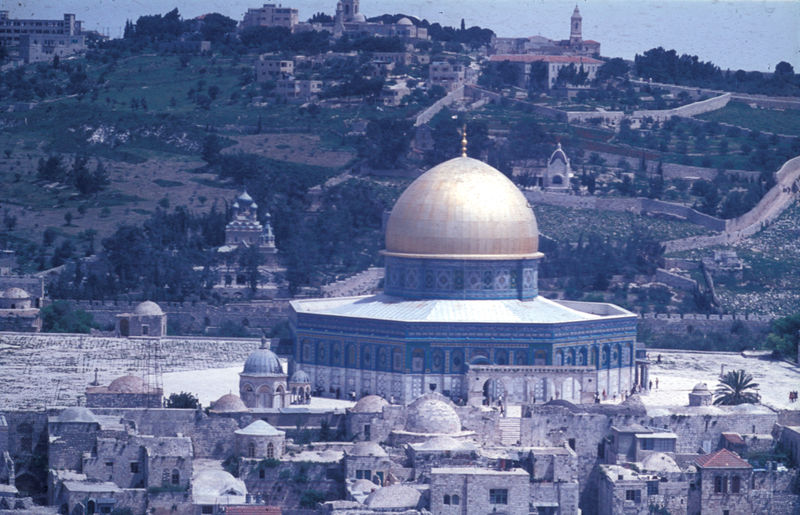
Titel: Felsendom in Jerusalem
Standort: Jerusalem
Institution: Felsendom
Schlagwörter: baum, berg, blau, himmel, meer, schatten, bäume, grün, kirchturm, landschaft, stadt, fenster, hintergrund, laterne, licht, vordergrund, dach, gebäude, gras, rasen, weg, wiese, muster, ornament, architektur, spitze, stein, steine, erde, felder, häuser, hügel, kirche, sonne, wege, wiesen, land, gold, wald, anhöhe, rund, turm, garten, zypressen, enge, fassade, ort, trocken, warm, berghang, gebirge, hang, hitze, wüste, dorf, dächer, mauer, ziegel, platz, kuppel, glanz, ornamente, palme, zinnen, bemalt, foto, fotografie, kirchen, photographie, senke, stadtansicht, bögen, arkade, vergoldet, kuppeln, moschee, religion, türme, palast, dom, groß, kacheln, mosaik, beten, photo, verziert, farbfoto, mauern, mittelalter, tempel, heiligtum, wipfel, heilig, armut, israel, jerusalem, islam, türkei, mosaike, christentum, rasten, oktogon, achteck, osten, goldene kuppel, mittelmeer, tempelberg, mee, pilatser, synagoge, oberstadt, istanbul, heiliges land, draufsich, konstantinopel, moslem, kultur, ölberg, jüdisch, mekka, blaue moschee, blaustich, felsendom, fesenberg, grabeskirche, heiliger berg, iese, klagemauer, kuppeldächer, lehmbauten, okatgon, tempelmauer, stadr, goldkuppel, unterstadt, olivenberg